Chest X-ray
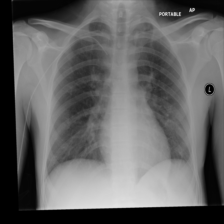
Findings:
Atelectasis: negative
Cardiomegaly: negative
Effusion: negative
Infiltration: negative
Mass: negative
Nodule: negative
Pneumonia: negative
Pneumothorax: negative
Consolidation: negative
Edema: negative
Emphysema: negative
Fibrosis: negative
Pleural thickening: negative
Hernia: negative